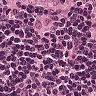
Metastatic tissue present: yes